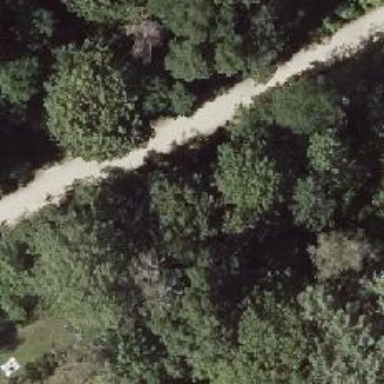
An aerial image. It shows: Footway along the road.